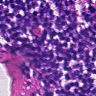
Metastatic tissue present: no